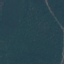
Label: Forest